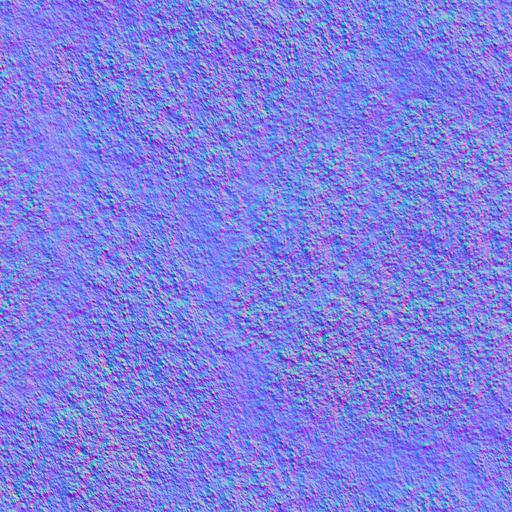
asphalt grey light rough